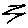
Label: zigzag